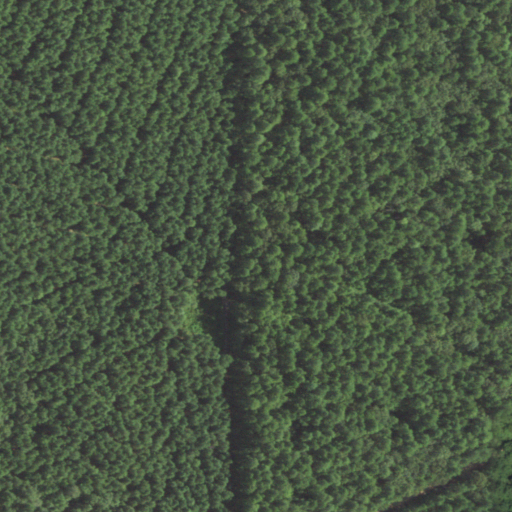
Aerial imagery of mountain in Louisiana named Potato Hill containing evergreen forest and open development